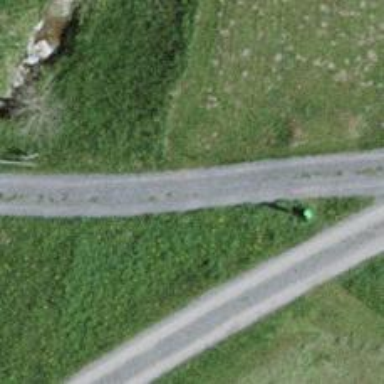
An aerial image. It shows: Pebblestone track with grade2 tracktype.